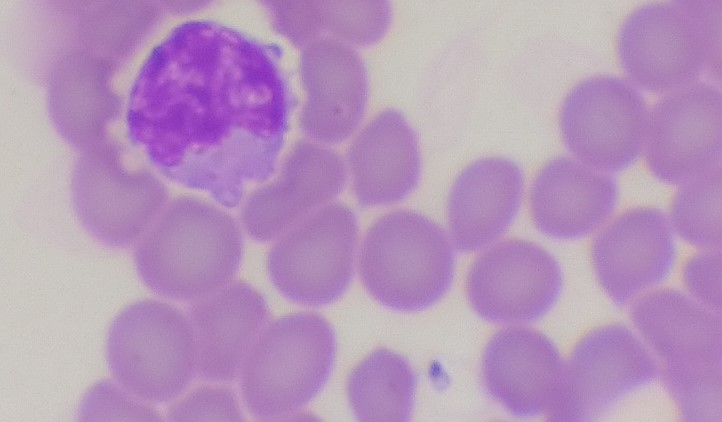
White blood cell type: Monocyte